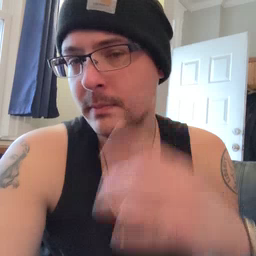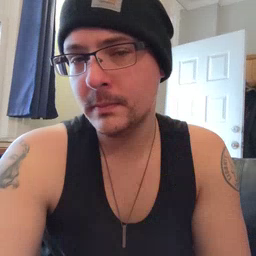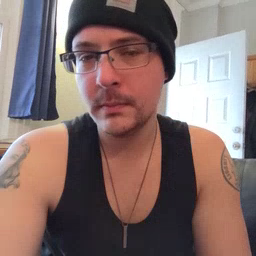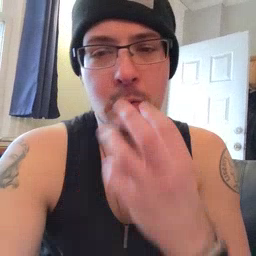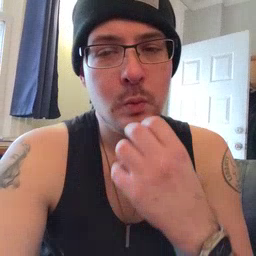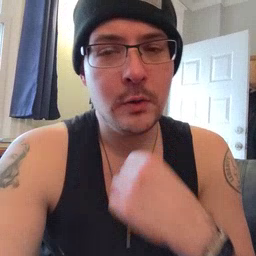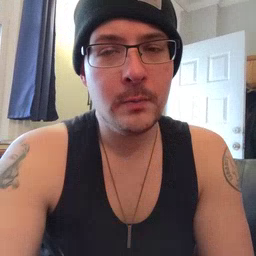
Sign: underwear